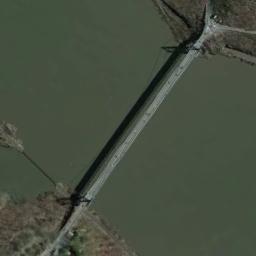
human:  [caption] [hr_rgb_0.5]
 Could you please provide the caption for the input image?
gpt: The banks of the river are densely forested and the water is blue .

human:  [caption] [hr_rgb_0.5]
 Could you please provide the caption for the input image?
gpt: A bridge built on a dark green river .

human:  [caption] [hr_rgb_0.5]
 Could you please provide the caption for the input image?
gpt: A slender, Straight bridge connecting the land on both sides of the turquoise river .

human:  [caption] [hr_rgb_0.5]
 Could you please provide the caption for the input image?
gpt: A bridge is over the river between the bare land .

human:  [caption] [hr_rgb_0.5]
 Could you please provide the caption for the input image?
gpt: There is a bridge over the river .